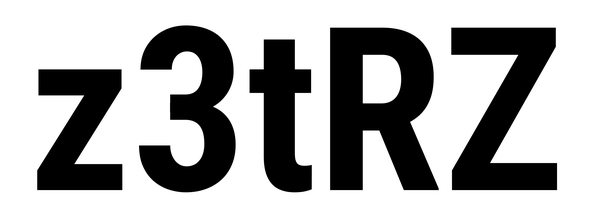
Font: Roboto_Condensed_Bold